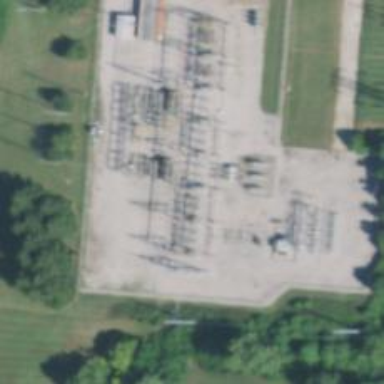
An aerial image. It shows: Switch used for power control.